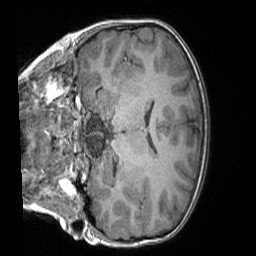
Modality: T1w
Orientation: coronal
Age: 8
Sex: female
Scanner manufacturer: siemens
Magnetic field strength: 3 T
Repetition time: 1.65 s
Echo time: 0.00203 s